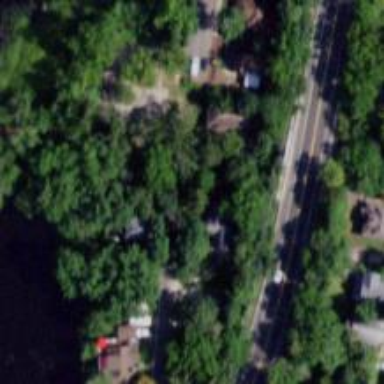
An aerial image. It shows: Footway along the road.